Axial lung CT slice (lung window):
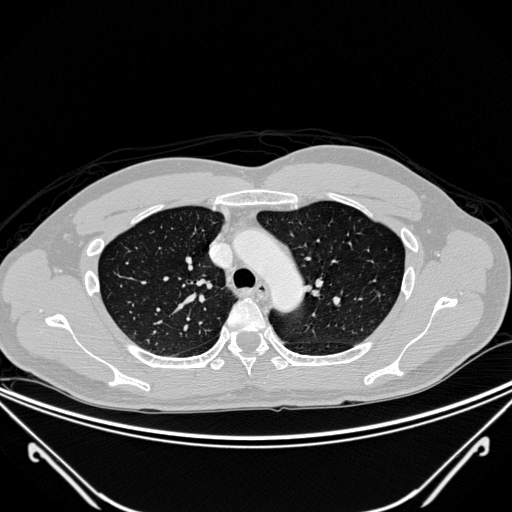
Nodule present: no